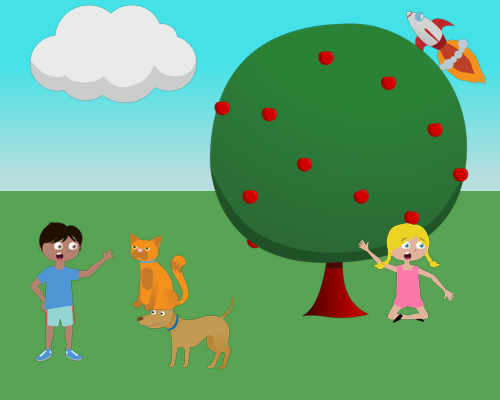
to the left is a cloud and to the right is a rocket.  in the bottom left corner is a waving boy with a car and a dog. to the right is a small apple tree and a kneeling waving woman right in front of it.